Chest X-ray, PA view. Patient: 50 years old, sex F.
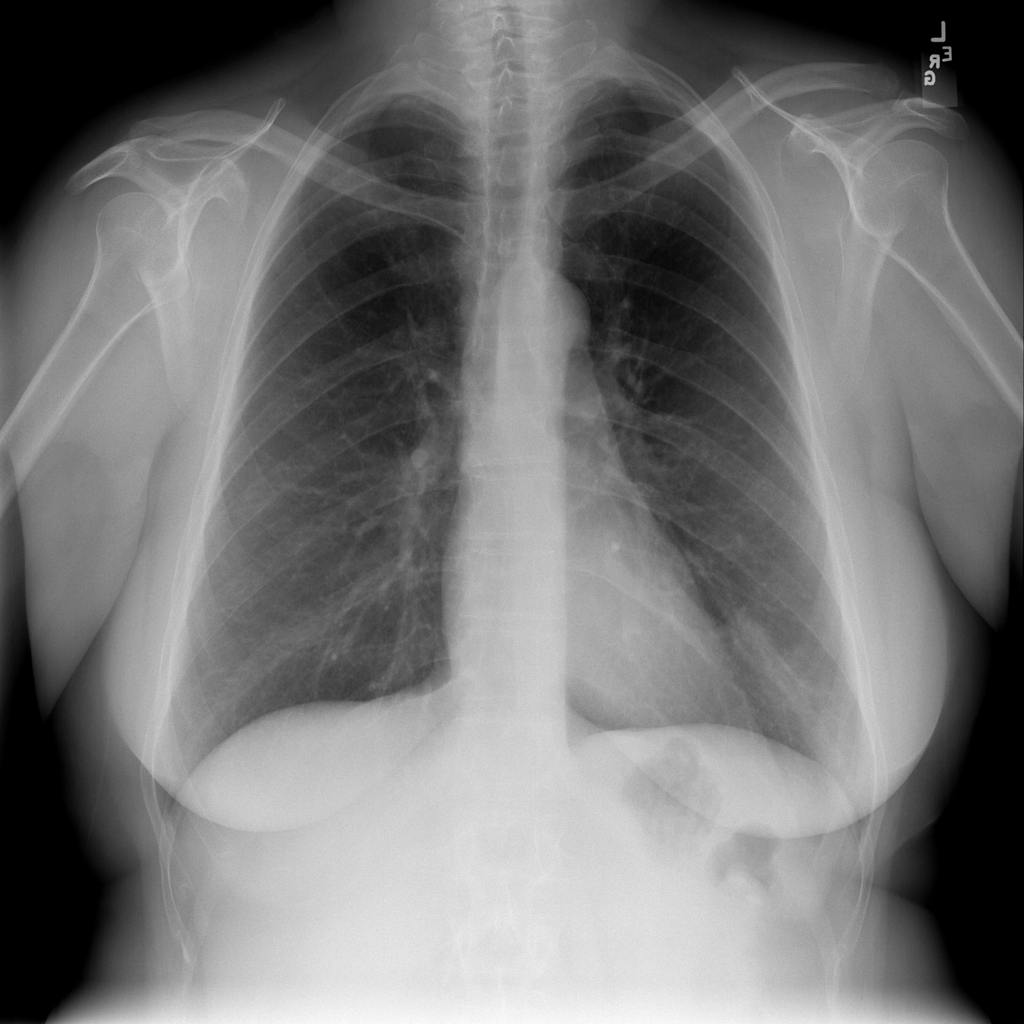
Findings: No Finding